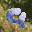
Label: 9